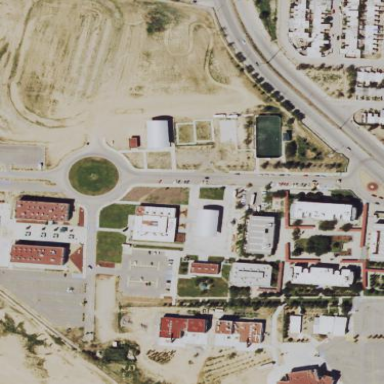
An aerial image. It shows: University.